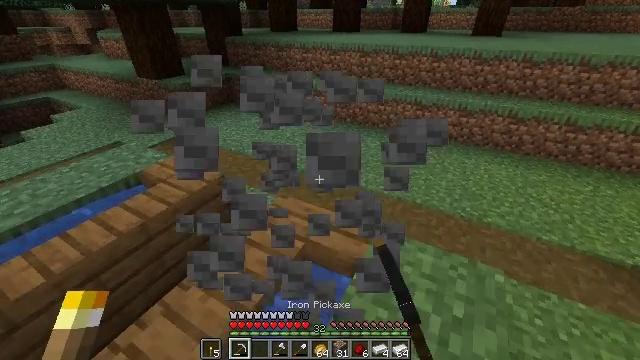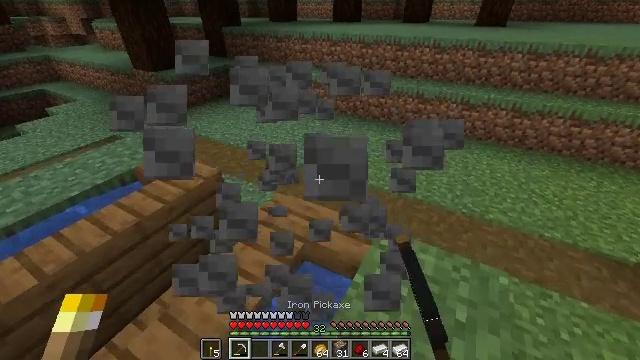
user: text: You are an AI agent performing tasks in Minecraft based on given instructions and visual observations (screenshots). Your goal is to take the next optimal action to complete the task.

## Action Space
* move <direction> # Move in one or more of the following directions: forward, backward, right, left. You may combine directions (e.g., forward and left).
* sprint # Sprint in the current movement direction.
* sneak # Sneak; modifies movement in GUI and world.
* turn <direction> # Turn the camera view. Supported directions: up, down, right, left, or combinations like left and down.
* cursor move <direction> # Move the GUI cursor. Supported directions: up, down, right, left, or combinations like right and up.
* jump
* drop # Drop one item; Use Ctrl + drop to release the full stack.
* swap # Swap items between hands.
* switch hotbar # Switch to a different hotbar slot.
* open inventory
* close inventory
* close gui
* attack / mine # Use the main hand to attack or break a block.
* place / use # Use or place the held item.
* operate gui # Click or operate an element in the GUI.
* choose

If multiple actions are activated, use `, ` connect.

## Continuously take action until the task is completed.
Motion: motion action
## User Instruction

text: Collect the piston into inventory.
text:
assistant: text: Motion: move forward, turn down
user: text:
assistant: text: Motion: no_op